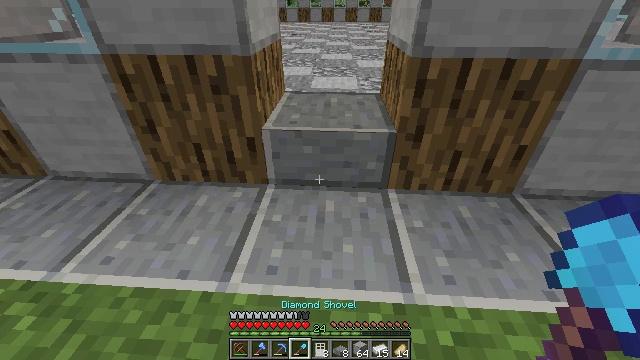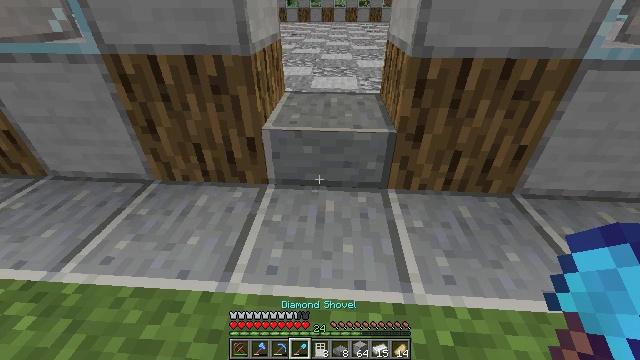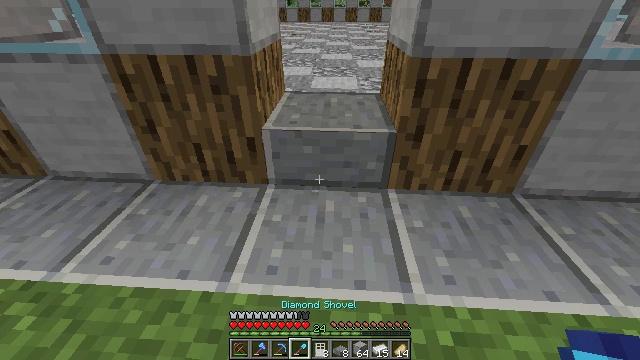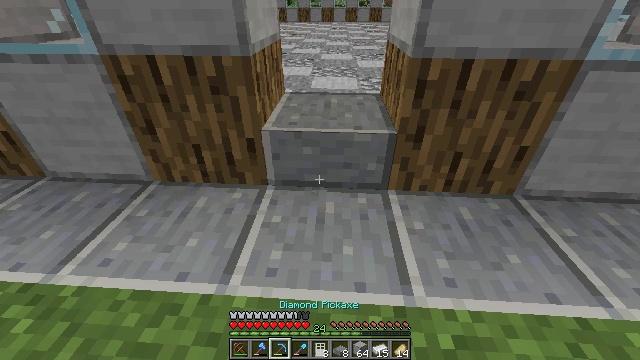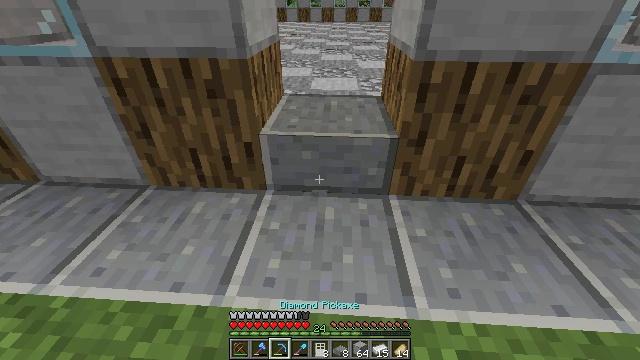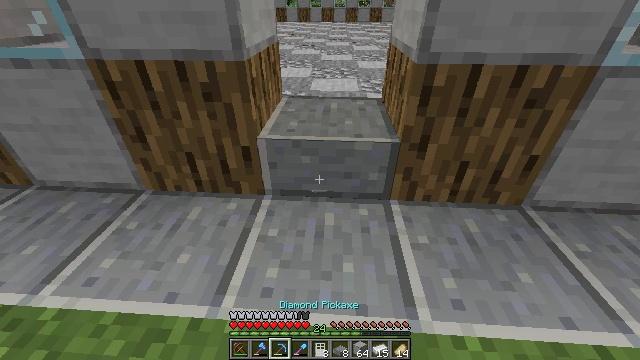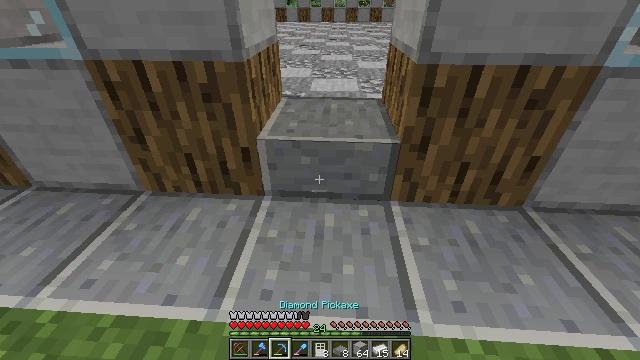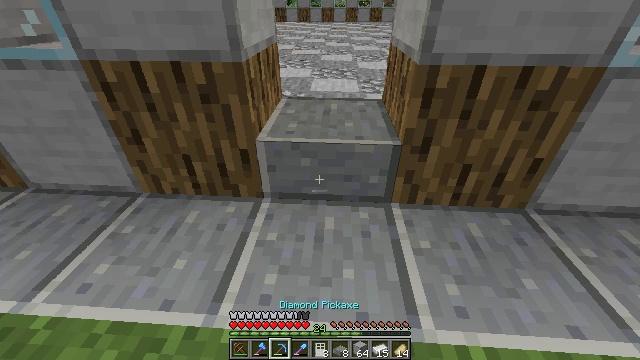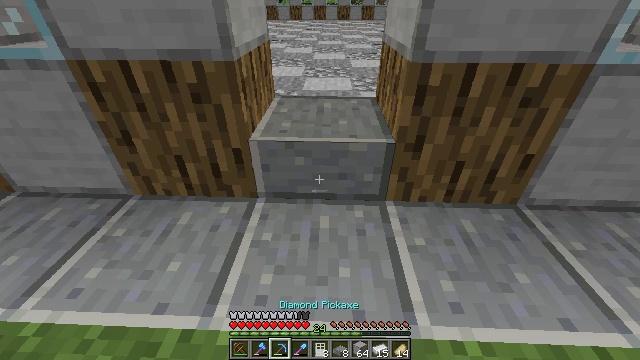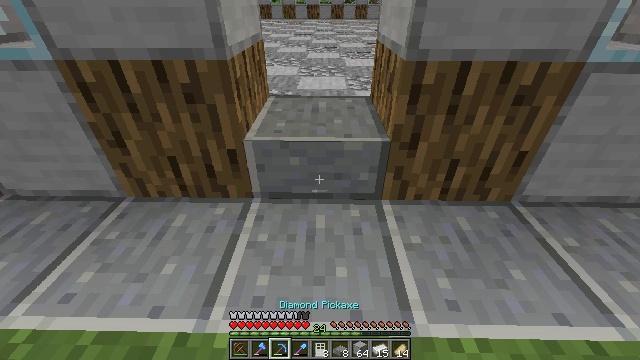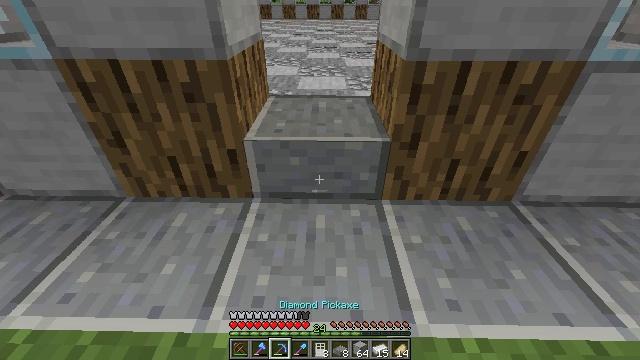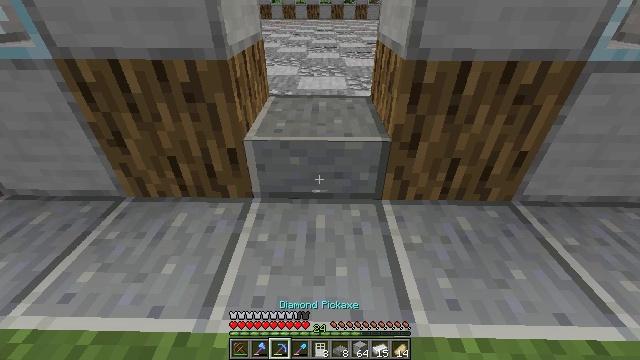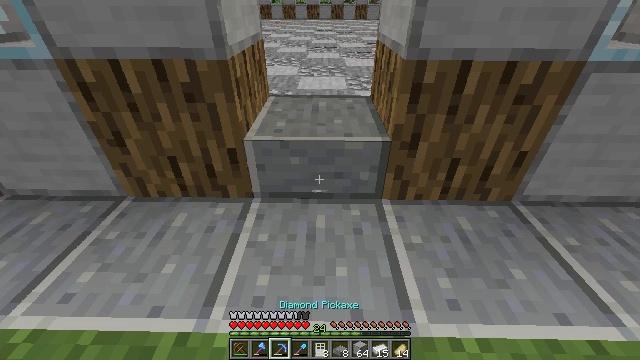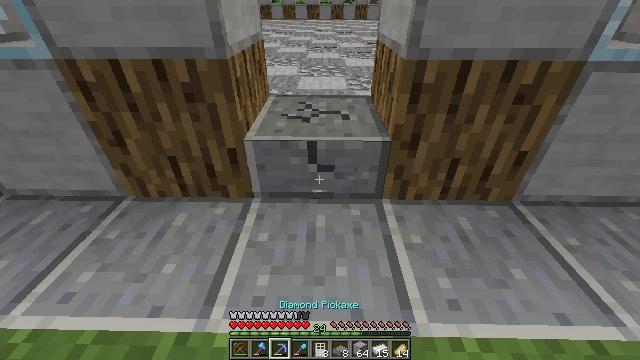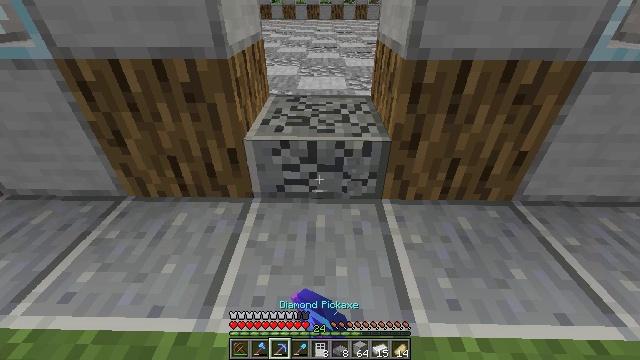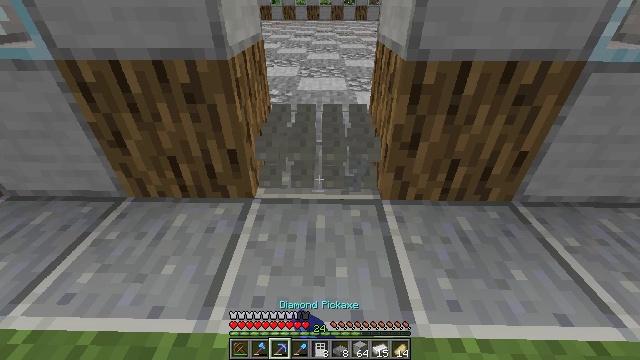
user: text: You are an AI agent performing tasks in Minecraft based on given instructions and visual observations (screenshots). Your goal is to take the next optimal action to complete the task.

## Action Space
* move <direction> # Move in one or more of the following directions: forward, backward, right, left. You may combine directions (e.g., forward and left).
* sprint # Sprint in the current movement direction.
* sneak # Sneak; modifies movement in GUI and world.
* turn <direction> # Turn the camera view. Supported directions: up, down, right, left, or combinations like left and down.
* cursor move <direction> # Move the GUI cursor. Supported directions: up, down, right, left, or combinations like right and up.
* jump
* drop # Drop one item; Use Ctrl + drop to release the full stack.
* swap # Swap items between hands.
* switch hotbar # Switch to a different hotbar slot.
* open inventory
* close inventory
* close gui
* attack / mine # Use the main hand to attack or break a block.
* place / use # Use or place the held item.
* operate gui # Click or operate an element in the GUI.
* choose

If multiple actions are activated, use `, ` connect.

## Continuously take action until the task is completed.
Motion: motion action
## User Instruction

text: Collect the polished andesite slab.
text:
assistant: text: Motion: sneak
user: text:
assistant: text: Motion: sneak
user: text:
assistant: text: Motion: move forward, sneak
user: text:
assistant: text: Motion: move forward, sneak
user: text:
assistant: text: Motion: move forward, sneak
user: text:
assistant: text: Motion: sneak
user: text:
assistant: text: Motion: sneak
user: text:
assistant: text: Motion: sneak, turn right
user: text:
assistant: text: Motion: sneak, turn right
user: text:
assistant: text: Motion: sneak
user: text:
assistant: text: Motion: sneak
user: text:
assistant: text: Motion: sneak
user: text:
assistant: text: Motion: sneak, attack / mine
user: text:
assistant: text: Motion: sneak, attack / mine
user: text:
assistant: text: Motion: sneak, attack / mine
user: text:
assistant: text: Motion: sneak, turn up, attack / mine
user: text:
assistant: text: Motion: sneak, attack / mine
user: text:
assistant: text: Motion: sneak, attack / mine
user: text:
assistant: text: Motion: sneak, attack / mine
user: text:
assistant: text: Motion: sneak, attack / mine